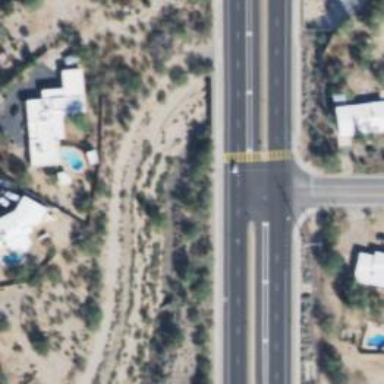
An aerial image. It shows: Uncontrolled and marked road crossing.